Field crop: tomato
Growth stage: 1
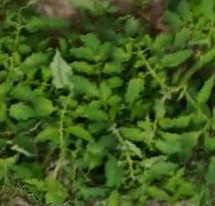
Species: tomato